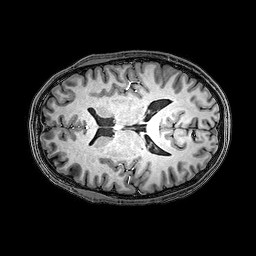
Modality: T1w
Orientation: axial
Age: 22
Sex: male
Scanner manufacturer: philips
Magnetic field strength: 3 T
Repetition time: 0.009 s
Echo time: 0.00351 s